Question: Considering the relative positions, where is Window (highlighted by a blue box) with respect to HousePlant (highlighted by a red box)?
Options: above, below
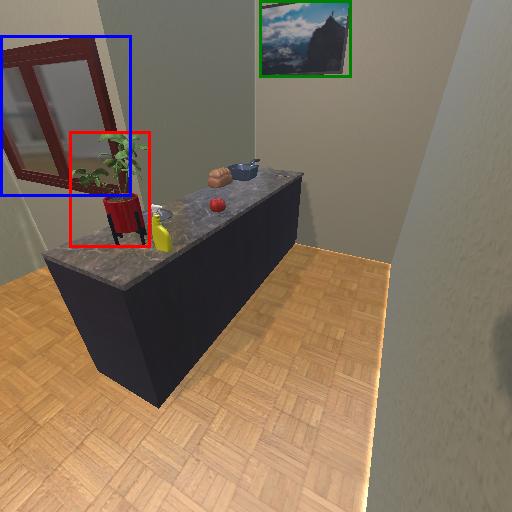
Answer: above